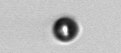
Label: bead